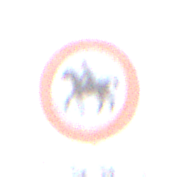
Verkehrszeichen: VerbotReiter
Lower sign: ZeitangabenMitBeschraenkungAufWochentage9
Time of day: MorningAfternoon
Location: Outdoor (Nature)
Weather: PartlyCloudy
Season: NotSpecified
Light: Natural